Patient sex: F
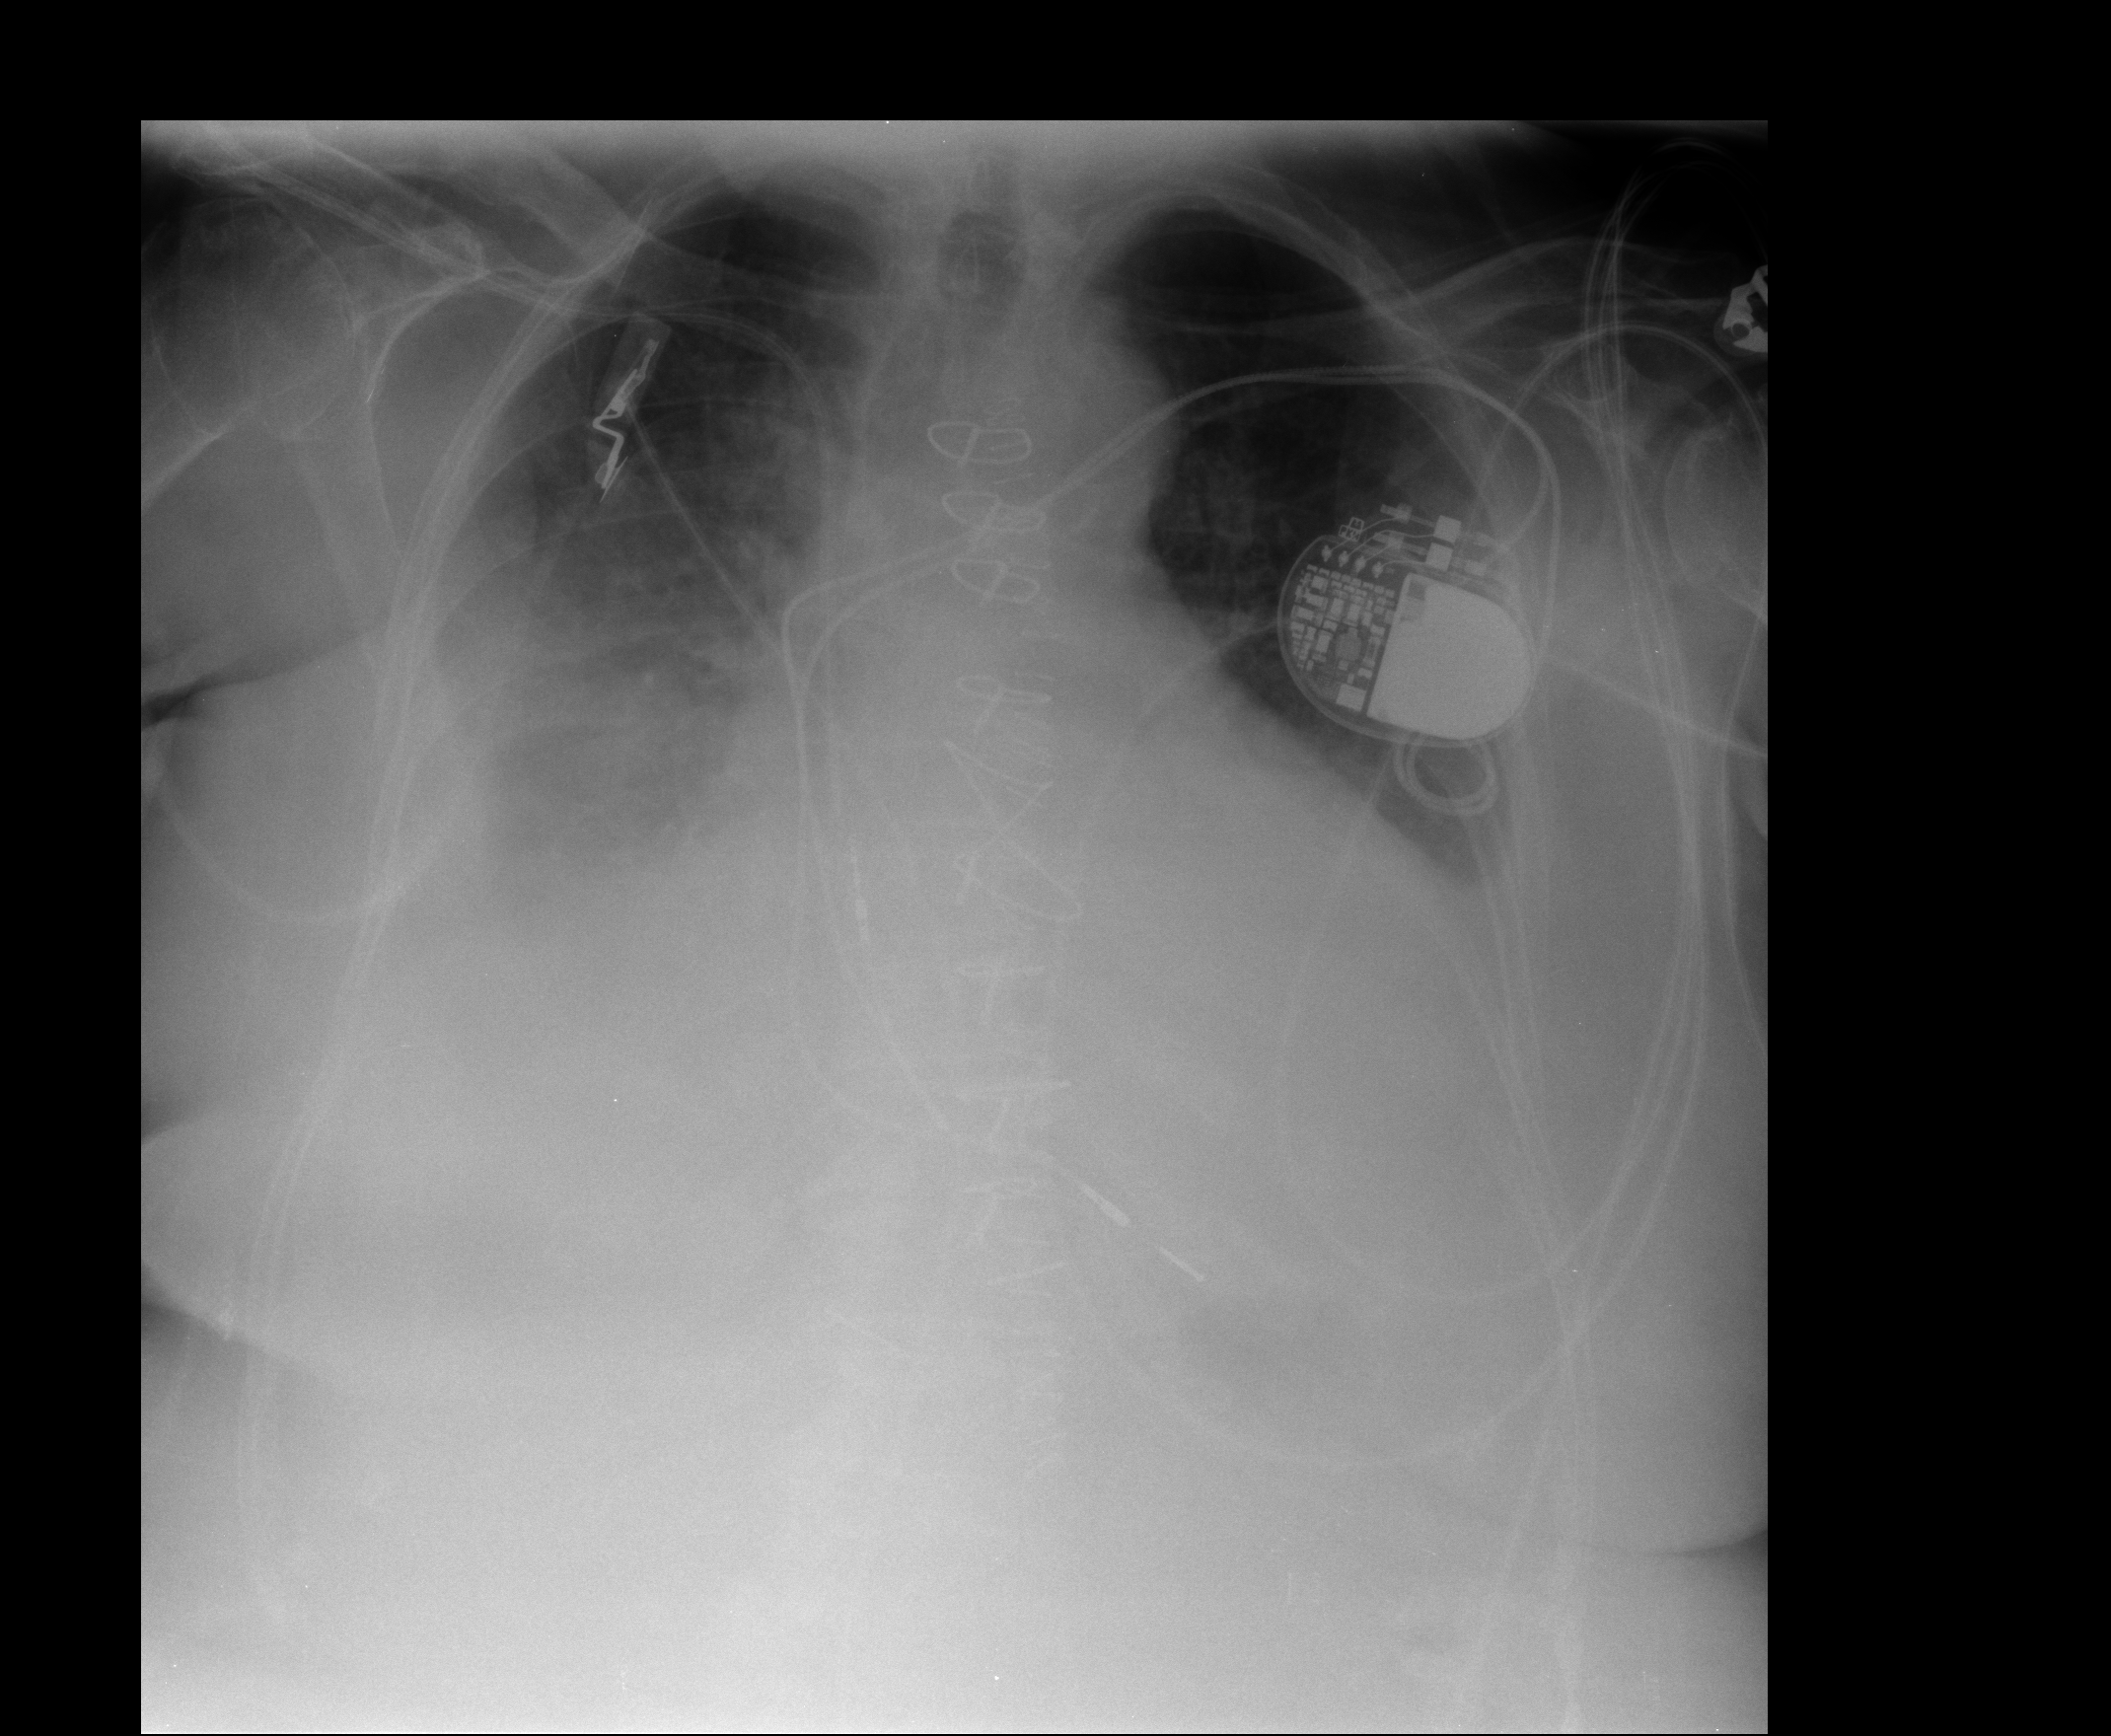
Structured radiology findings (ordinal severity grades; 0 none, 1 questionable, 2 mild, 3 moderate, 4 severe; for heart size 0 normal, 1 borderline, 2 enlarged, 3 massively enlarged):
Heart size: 0
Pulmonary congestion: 0
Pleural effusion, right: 3
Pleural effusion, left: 2
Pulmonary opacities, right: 2
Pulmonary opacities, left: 0
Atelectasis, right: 2
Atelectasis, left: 2